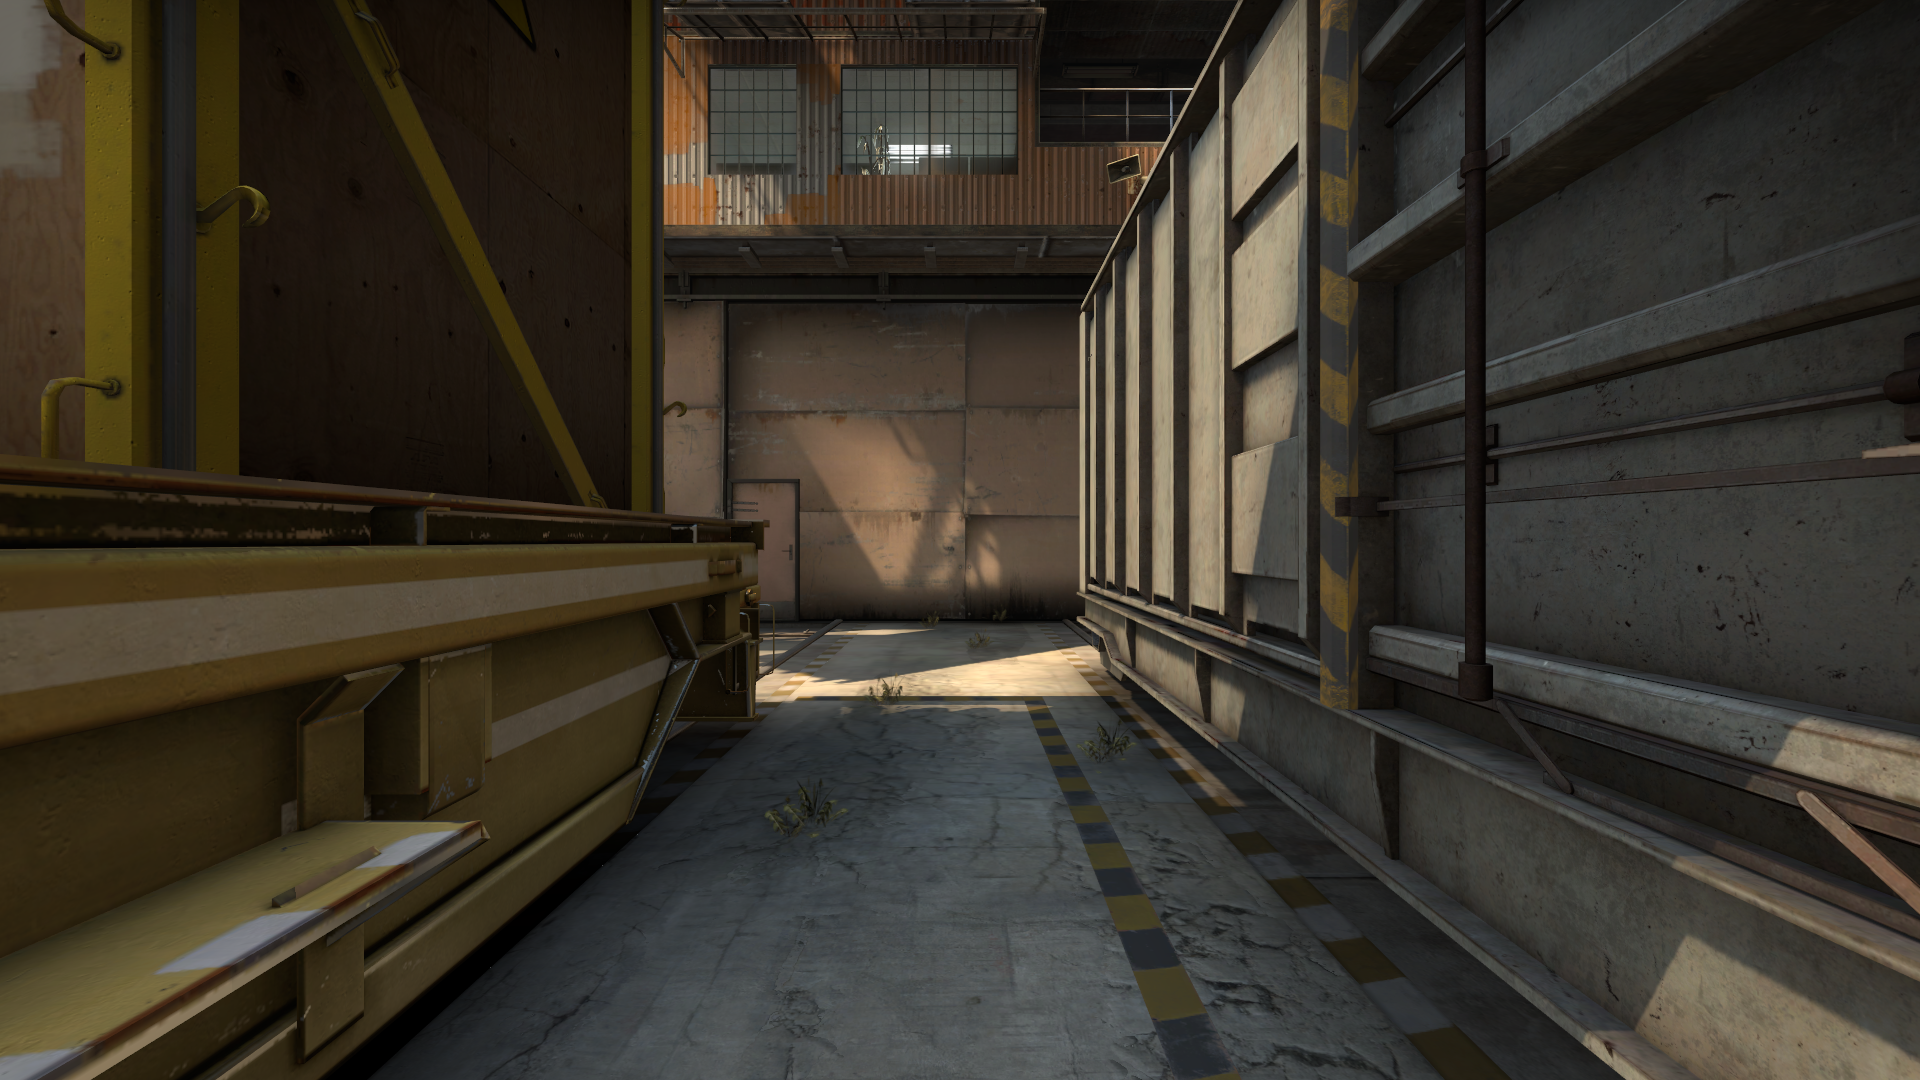
Map: de_train